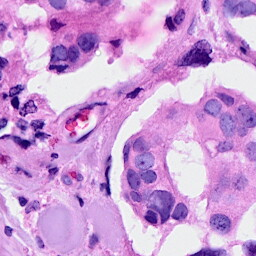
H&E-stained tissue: Breast